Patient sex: M
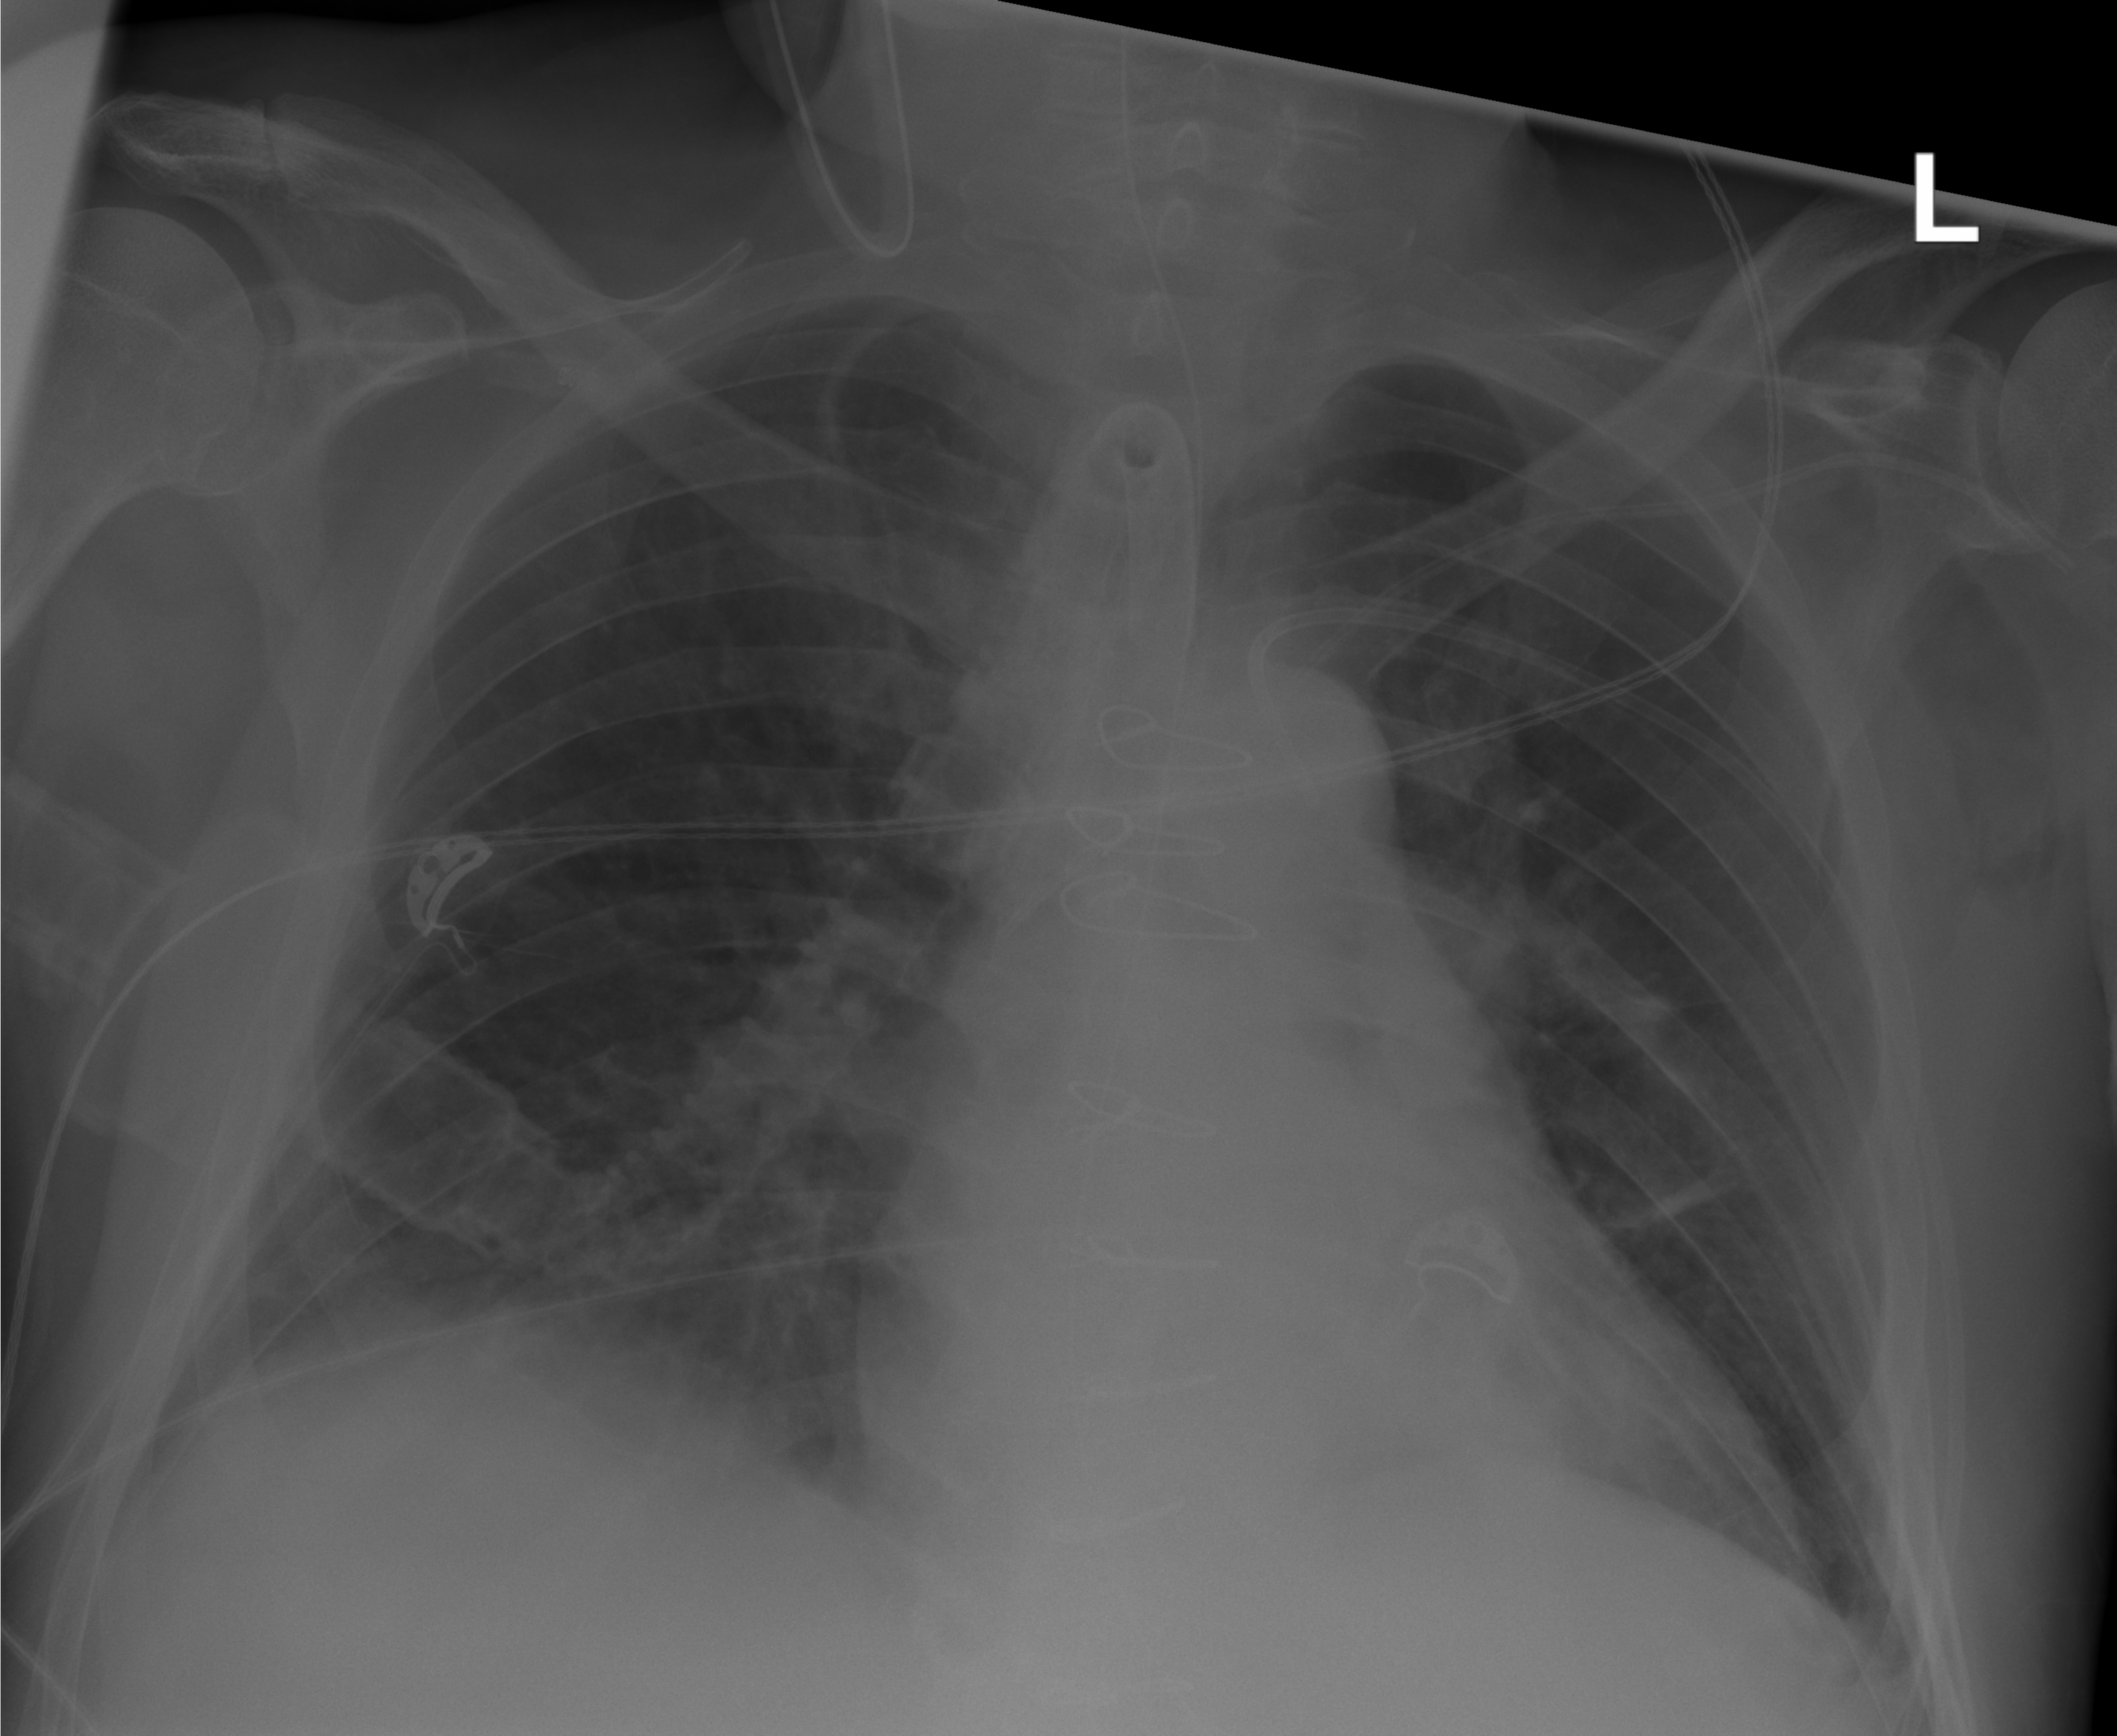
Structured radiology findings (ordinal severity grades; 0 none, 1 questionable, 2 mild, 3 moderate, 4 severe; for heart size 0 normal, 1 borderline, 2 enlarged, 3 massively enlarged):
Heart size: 2
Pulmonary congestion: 0
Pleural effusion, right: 0
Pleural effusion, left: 0
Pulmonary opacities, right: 0
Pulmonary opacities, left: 0
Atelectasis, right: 1
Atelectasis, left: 2